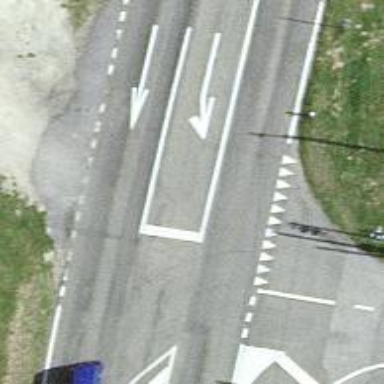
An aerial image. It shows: Primary highway.